Interaction volume radius: 5 \u00c5
Interaction volume height: 20 \u00c5
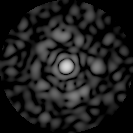
Disorder parameter: 0.8586